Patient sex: M
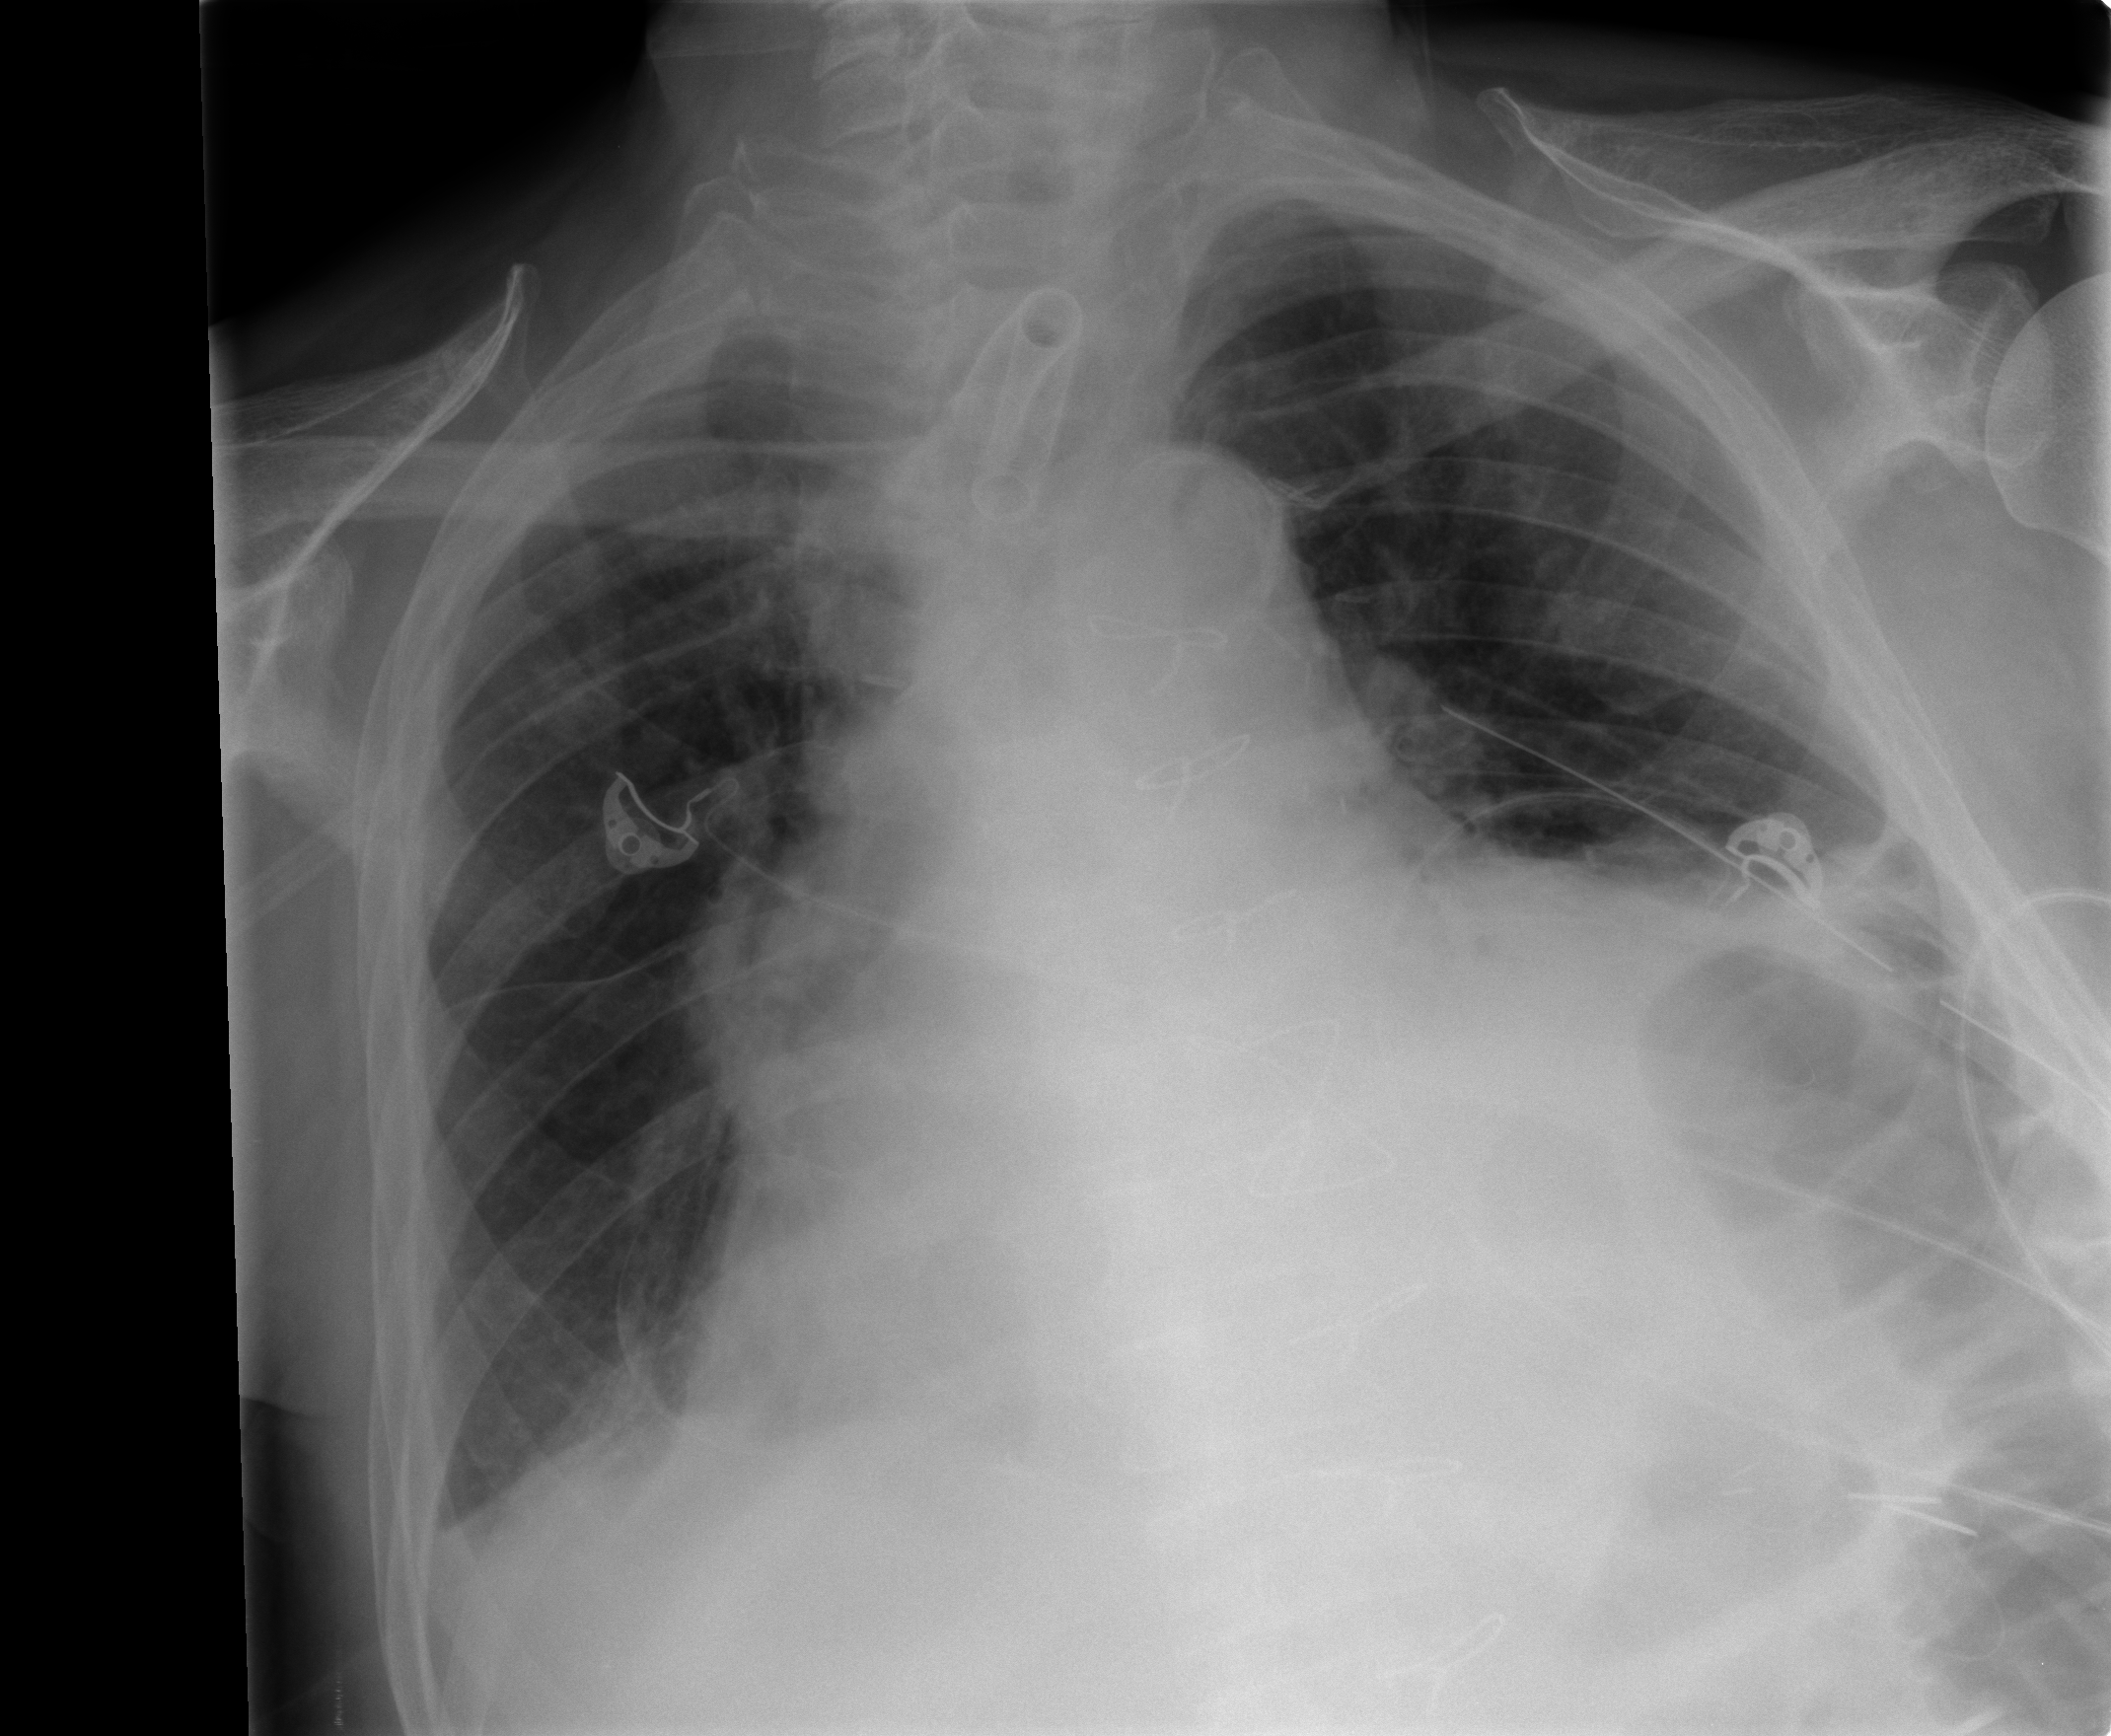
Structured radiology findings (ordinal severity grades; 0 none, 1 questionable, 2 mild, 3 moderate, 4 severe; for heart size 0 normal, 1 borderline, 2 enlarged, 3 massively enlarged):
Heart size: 3
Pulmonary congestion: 0
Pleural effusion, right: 1
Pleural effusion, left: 2
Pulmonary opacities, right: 0
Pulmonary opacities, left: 0
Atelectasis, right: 1
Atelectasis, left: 2